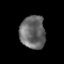
Tissue: prostate
Cell type: T cells
Senescence score: 0.2976
Nuclear area (px): 813
Mean DAPI intensity: 105.021